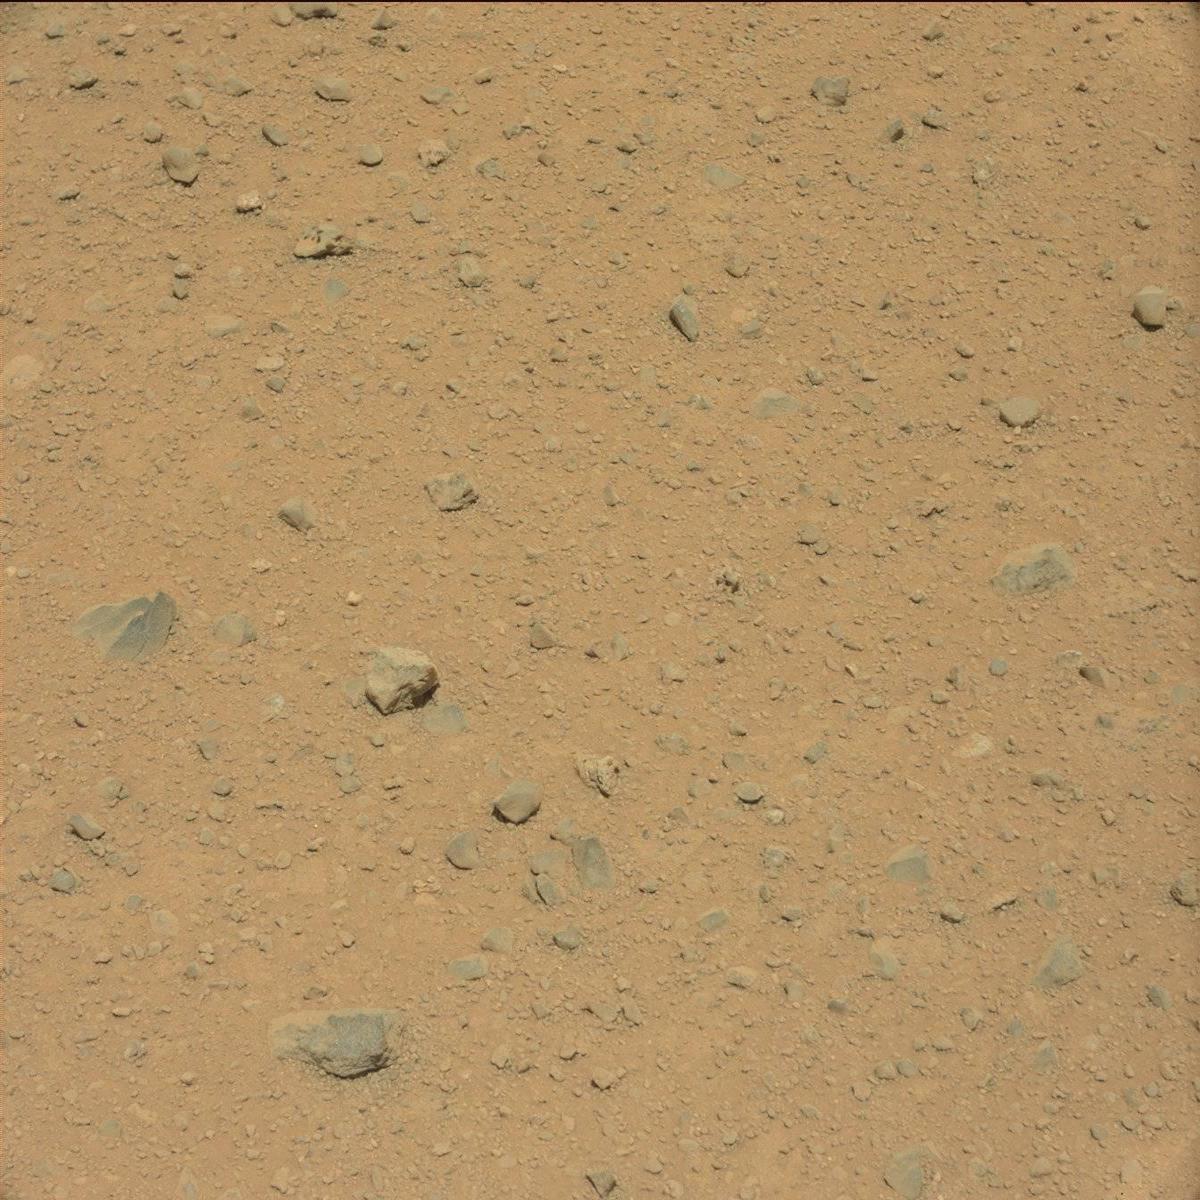
Terrain classes present: Bedrock, Rock, Sand / Soil